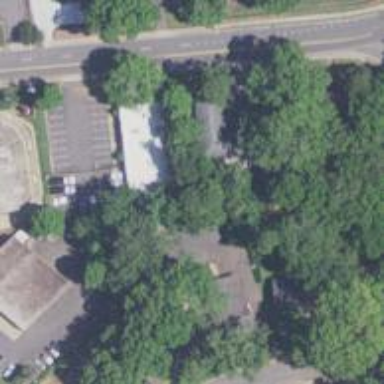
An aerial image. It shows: Car rental facility.